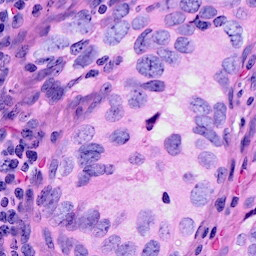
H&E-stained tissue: Breast